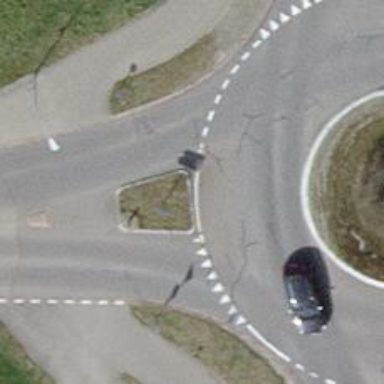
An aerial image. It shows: Road with "give way" sign.